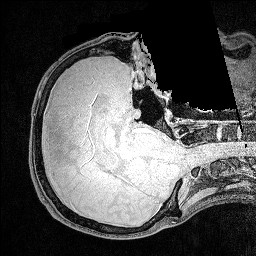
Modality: FLASH
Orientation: axial
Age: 26
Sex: male